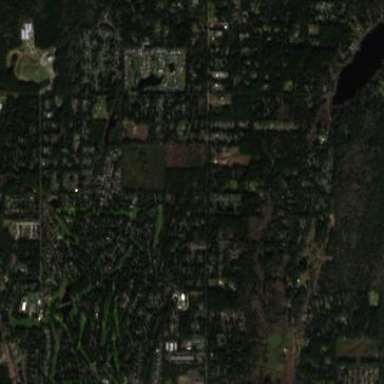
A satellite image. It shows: Residential area described as private golf-course community.